Question: The application I'm developing has a kind of accordion made of expanders but each exapnder acts independently rather than only allowing a single open item at a time. Each expander is related to an item in a collection in the view model.
My currently solution is to use a listbox and then bind the lists itemsource to the collection and have an item template render the expander and the exapnders contents.
The problem is that the listbox treats each expander as an item (obviously) and allows selection and highlighting. Highlighting is a little ugly and could be disabled, but the selection causes me some issues because it causes the list to scroll to show as much of the expanded expander as possible.
Is there a WPF control that is a little like a stackpanel (perhaps) that would allow me to bind the contained controls using item templating but without the selection and highlighting?

'''
<ListBox Grid.Row="0" Grid.Column="0" Width="Auto" SelectionMode="Single" ItemsSource="{Binding Path=MeasurementSources}">
<ListBox.ItemTemplate>
<DataTemplate>
<Expander Header="{Binding Name}" IsEnabled="{Binding Available}">
<ListBox Width="Auto" SelectionMode="Single"
ItemsSource="{Binding Path=Measurements}"
SelectedItem="{Binding Path=SelectedMeasurement}">
<ListBox.ItemTemplate>
<DataTemplate>
<WrapPanel>
<TextBlock Text="{Binding Name}" FontWeight="Bold" />
<TextBlock Text=" "/>
<TextBlock Text="{Binding Created}"/>
</WrapPanel>
</DataTemplate>
</ListBox.ItemTemplate>
</ListBox>
</Expander>
</DataTemplate>
</ListBox.ItemTemplate>
</ListBox>
'''
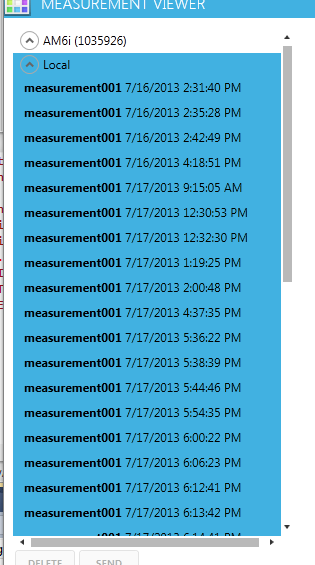
Answer: If you want List-like capabilities without selection capabilities, you should use an 'ItemsControl' - incidentally the base class of 'Selector' which in turn is the base class of 'ListBox'
The whole thing then just becomes
'''
<ItemsControl Width="Auto" ItemsSource="{Binding Measurements}"
<ItemsControl.ItemTemplate>
<DataTemplate>
<WrapPanel>
<TextBlock Text="{Binding Name}" FontWeight="Bold" />
<TextBlock Text=" "/>
<TextBlock Text="{Binding Created}"/>
</WrapPanel>
</DataTemplate>
</ItemsControl.ItemTemplate>
</ItemsControl>
'''
Obviously, you cannot bind a selected item in this case.